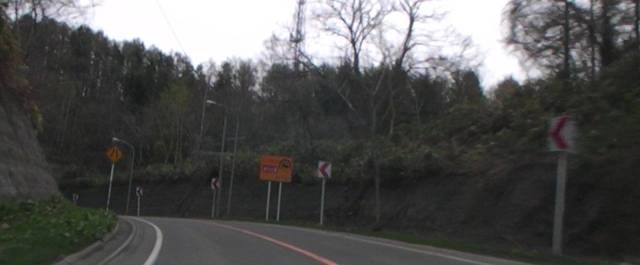
Region: Japan
Coordinates: 43.198, 140.893